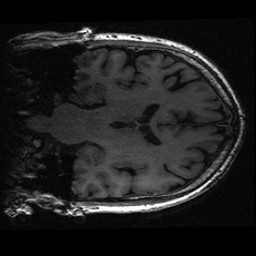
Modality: T1w
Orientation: coronal
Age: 51
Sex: male